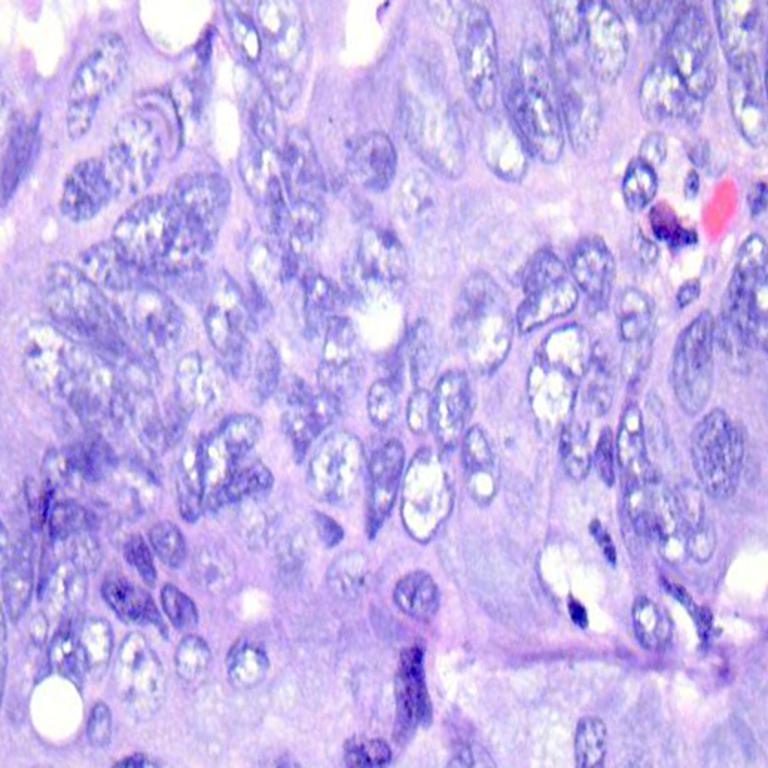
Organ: colon
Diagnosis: adenocarcinomas